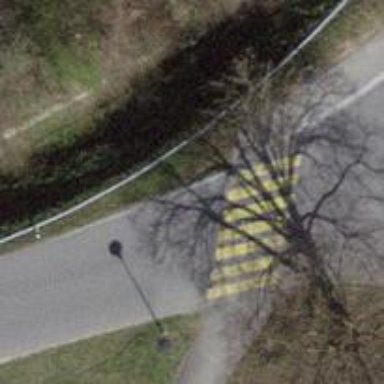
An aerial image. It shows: Marked road crossing.